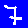
Digit: 7